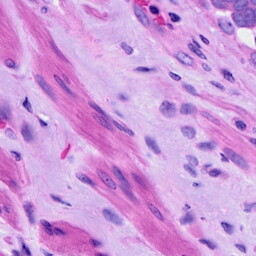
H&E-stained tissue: Ovarian